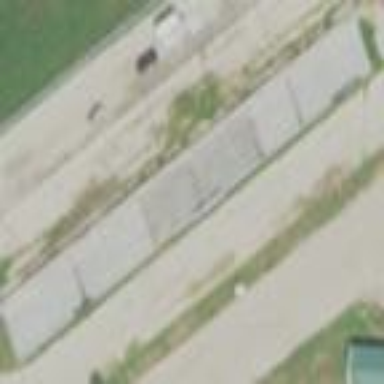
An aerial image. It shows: Bleachers on leisure land.